Question: I'm trying to live update a chart using highchart, the chart is updated every 2 seconds using a setInverval function and adding data using .addPoint like this.
'''
setInterval(function (data) {
var inf = parseInt(data.stat);
chart_data.addPoint([x,purple], true, true);
},2000);
'''
Everything is working fine except that the chart doesn't hold too much data and every second the previous added data is being pushed to disappear so it's not holding enough data. I want the chart to hold more data before older data is being cleared off. Like holding the data for the last 5 minutes and once new data is added every 2 seconds the data added 5 minute before is being cleared off.
Currently the chart looks like this,

'''
xAxis: {
type: 'datetime',
tickPixelInterval: 10
},
'''
Apparently lowering tickPixelInterval doesn't seem to help either. How can I fix it? Thanks
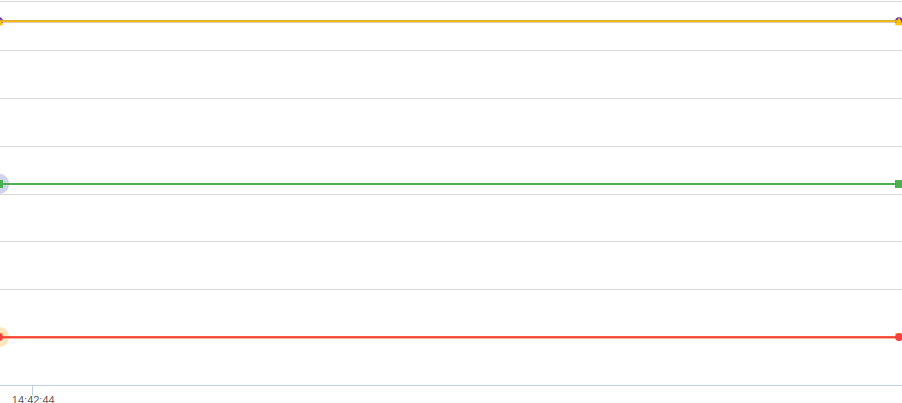
Answer: You are using:
'''
chart_data.addPoint([x,purple], true, true);
'''
Second true is shift argument (see API: <URL>, so if addPoint is called 151 time and later then shift argument should be true and false otherwise.